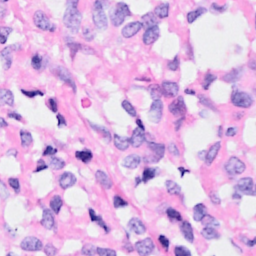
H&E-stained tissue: Breast